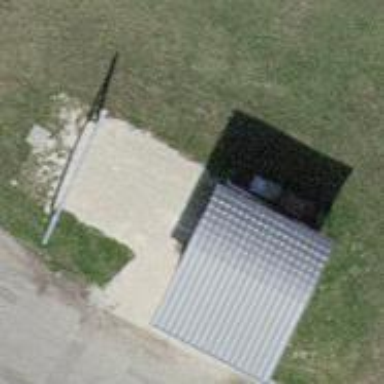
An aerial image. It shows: Picnic table located in leisure land area.